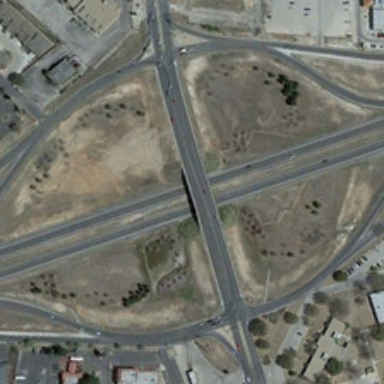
There are only a few houses on barren land .